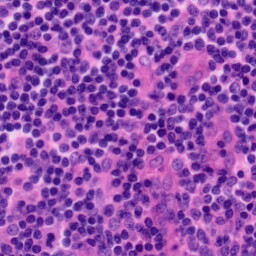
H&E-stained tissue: Tonsil